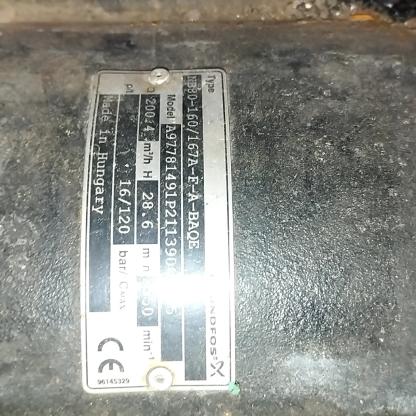
Klasa: tabliczka-znamionowa